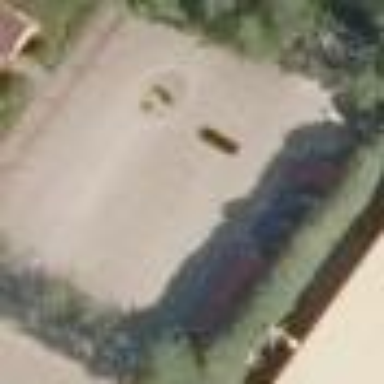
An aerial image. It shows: Paved parking area.